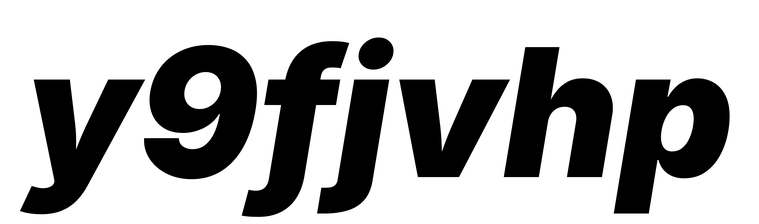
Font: Inter-Italic_Black_Italic